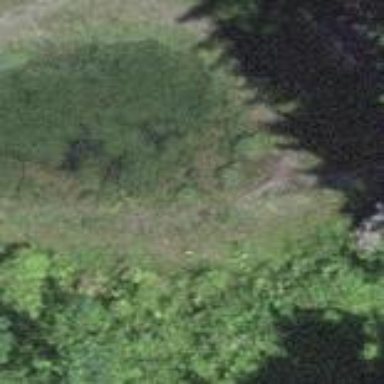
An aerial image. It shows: Pond surrounded by natural water.